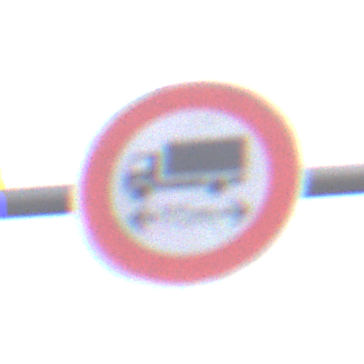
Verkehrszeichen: TatsaechlicheLaenge
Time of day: MorningAfternoon
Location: Outdoor (Suburban)
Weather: Overcast
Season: NotSpecified
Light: Natural